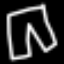
Label: pants